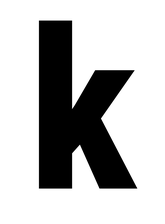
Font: Roboto_Condensed_ExtraBold